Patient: sex M, age 65
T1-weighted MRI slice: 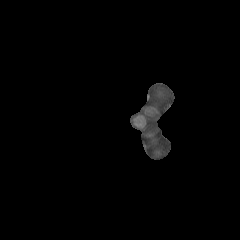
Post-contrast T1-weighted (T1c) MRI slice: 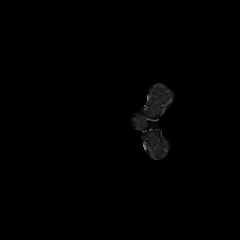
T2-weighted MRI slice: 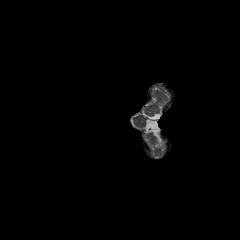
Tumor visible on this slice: no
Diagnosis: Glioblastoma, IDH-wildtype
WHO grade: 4